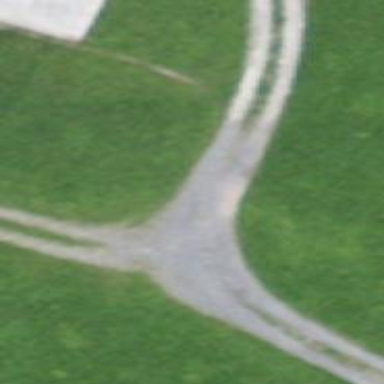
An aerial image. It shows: Unpaved service road.